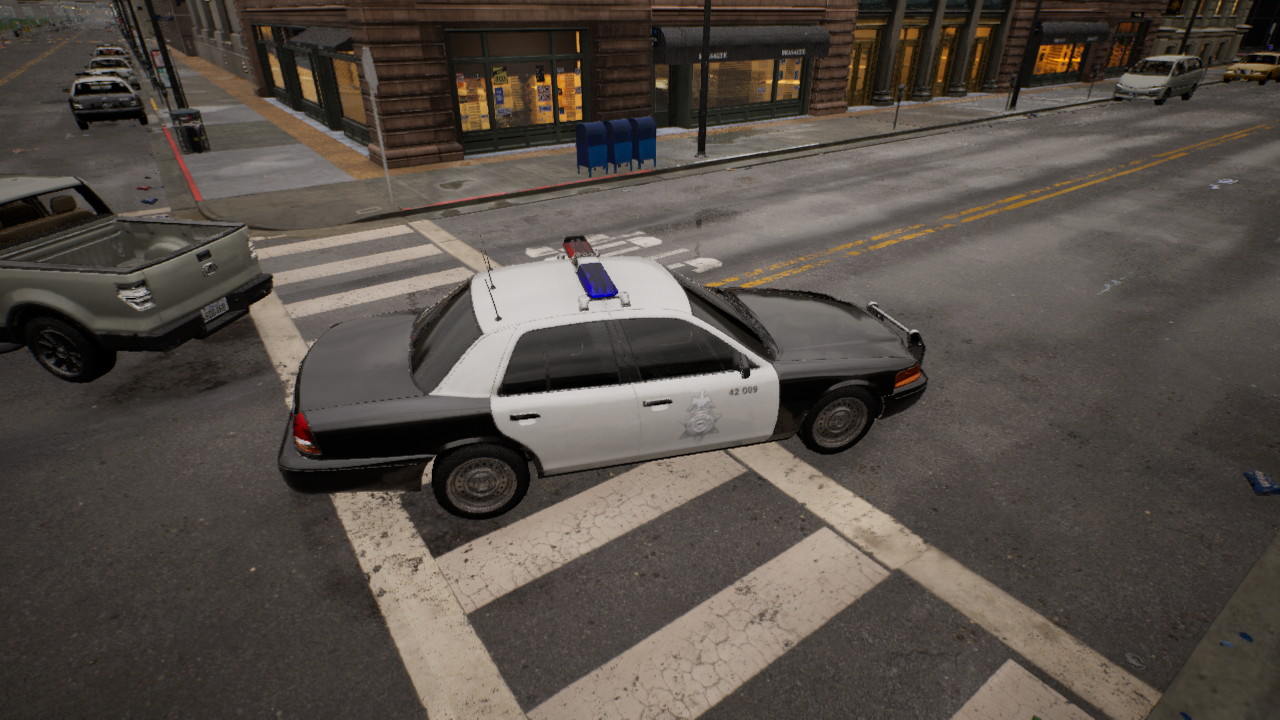
Venue: intersection
Lighting: golden hour
Vehicle rig: sedan